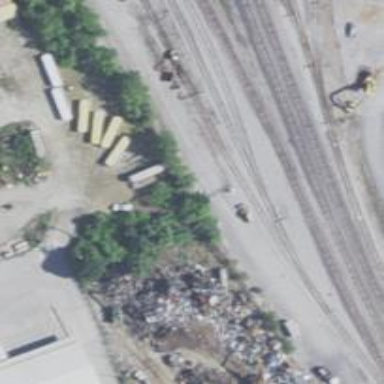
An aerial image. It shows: Railway siding for service.